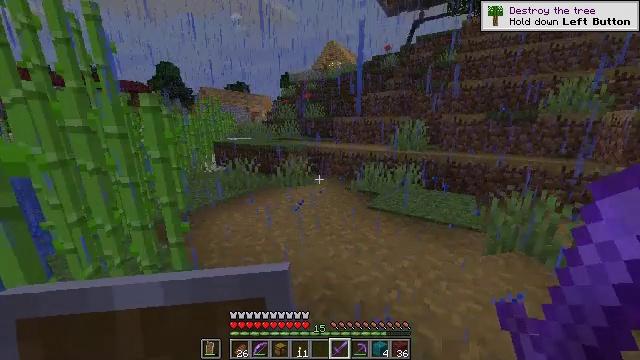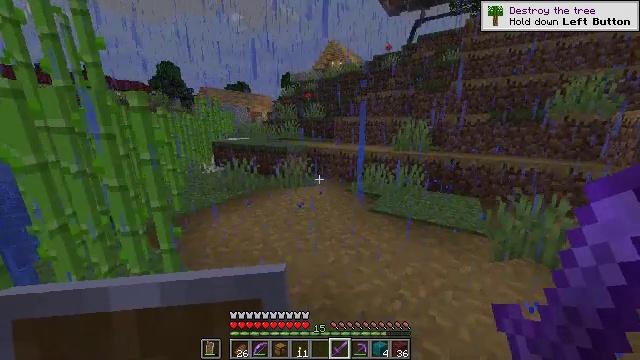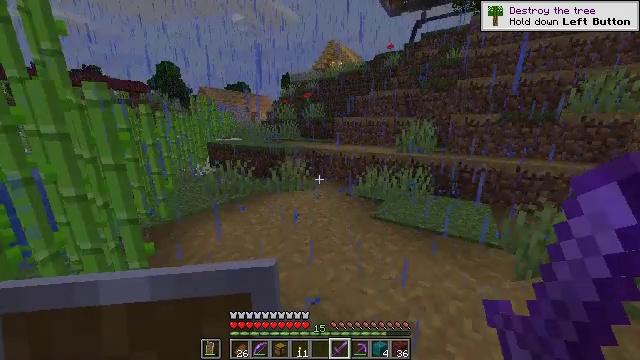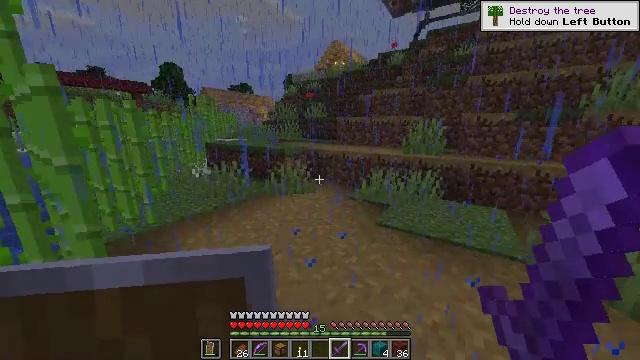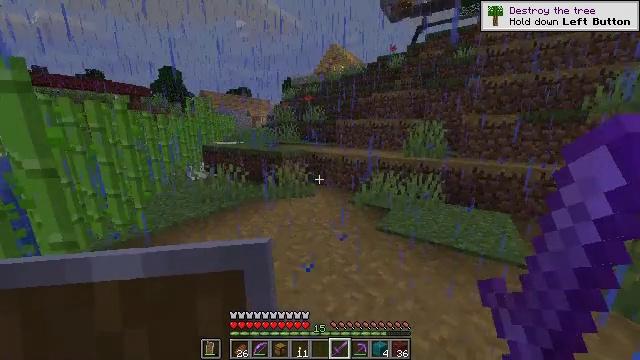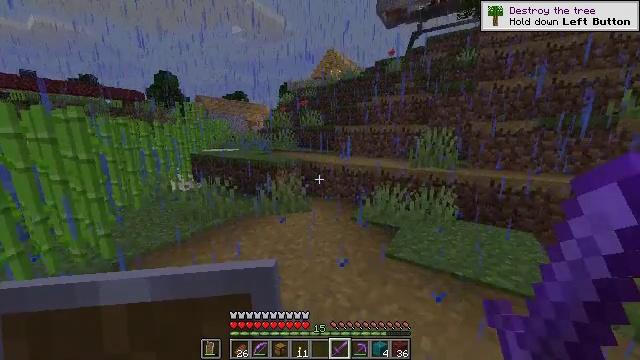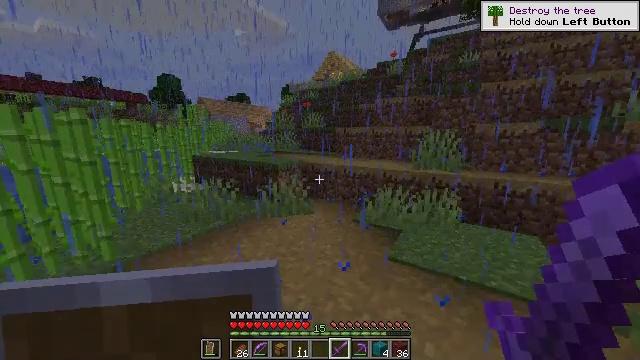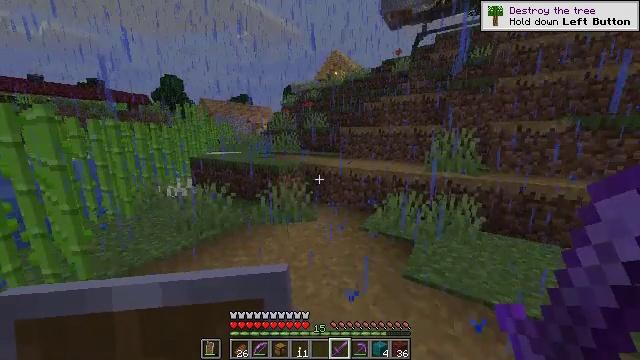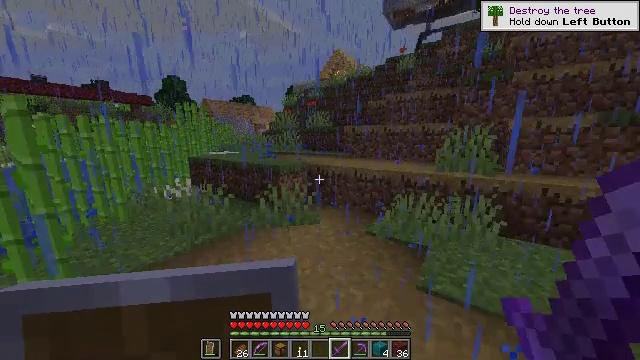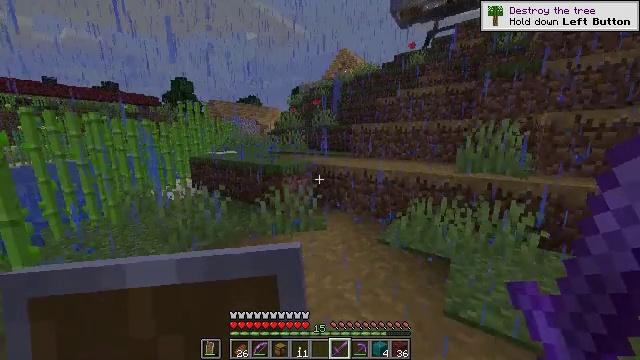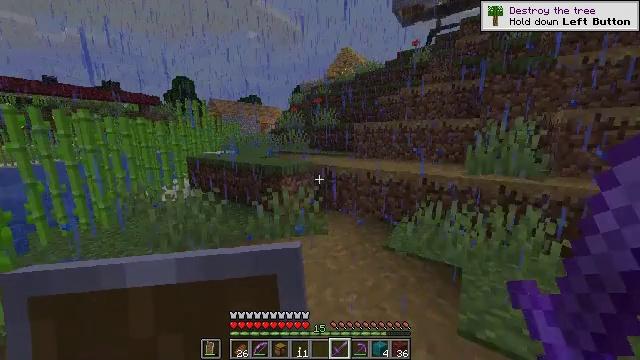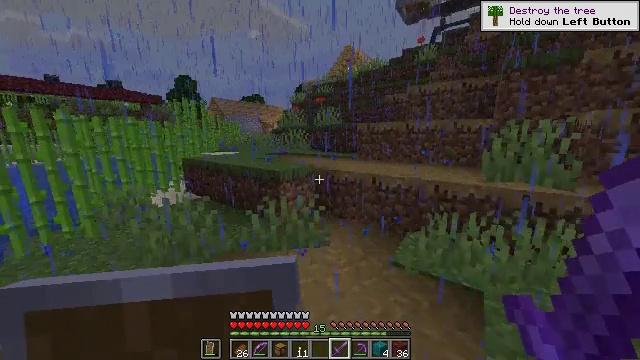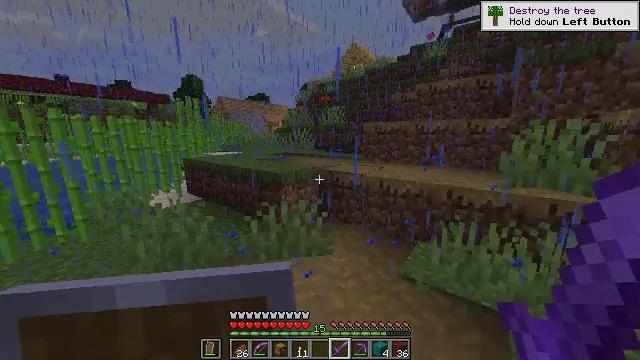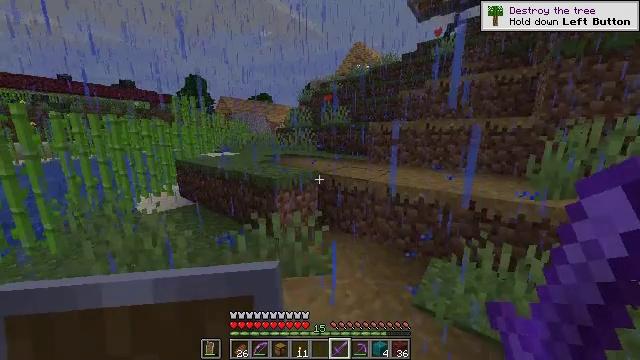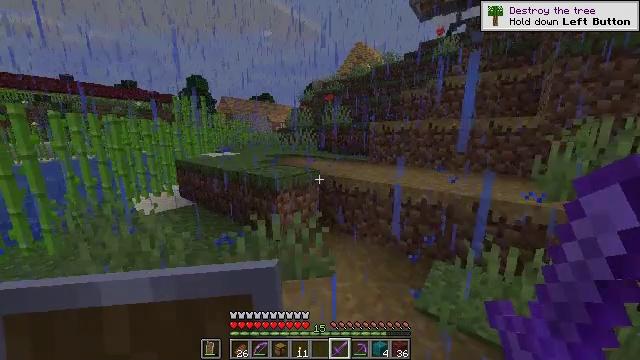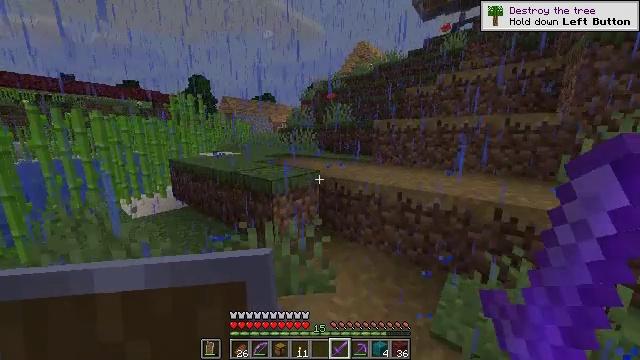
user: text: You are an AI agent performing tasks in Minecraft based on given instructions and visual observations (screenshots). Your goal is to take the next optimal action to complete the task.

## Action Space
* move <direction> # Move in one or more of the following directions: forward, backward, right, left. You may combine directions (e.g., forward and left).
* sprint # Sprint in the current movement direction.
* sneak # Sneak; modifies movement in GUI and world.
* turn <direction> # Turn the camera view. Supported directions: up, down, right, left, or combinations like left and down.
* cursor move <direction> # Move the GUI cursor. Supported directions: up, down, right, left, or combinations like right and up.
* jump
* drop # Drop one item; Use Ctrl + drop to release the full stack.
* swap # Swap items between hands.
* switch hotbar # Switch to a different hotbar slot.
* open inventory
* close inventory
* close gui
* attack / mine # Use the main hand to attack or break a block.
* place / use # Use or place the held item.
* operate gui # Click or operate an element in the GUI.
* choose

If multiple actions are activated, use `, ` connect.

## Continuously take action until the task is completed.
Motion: motion action
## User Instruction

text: In the crafting menu, combine ender pearl and blaze powder for an ender eye.
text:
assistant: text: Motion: move forward
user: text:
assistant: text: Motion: move forward
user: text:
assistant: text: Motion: move forward
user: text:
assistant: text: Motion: move forward
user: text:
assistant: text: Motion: move forward, turn up
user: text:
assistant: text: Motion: move forward
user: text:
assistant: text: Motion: move forward
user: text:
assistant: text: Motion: move forward
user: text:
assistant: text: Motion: move forward, turn left
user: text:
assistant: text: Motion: move forward
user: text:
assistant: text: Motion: move forward
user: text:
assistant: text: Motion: move forward, turn left
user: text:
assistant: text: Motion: move forward
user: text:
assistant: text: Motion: move forward
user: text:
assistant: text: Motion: move forward
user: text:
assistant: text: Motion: move forward
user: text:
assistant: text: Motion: move forward
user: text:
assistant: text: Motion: move forward
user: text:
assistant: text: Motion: move forward
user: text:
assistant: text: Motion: move forward
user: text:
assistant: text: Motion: move forward, jump
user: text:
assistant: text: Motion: move forward, jump
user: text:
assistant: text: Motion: move forward, jump
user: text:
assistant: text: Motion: move forward
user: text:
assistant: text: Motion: move forward
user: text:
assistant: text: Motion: move forward
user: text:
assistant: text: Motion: move forward
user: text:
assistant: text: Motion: move forward, turn right
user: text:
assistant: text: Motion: move forward, turn right
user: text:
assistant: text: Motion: move forward, turn right